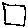
Label: square